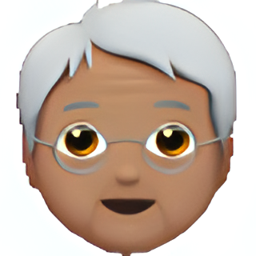
Name: older adult
Emoji: 🧓🏽
Group: People & Body
Sub-group: person